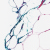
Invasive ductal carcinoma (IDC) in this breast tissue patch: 0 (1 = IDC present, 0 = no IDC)